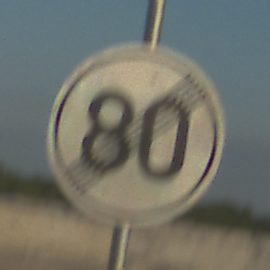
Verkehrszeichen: EndeGeschwindigkeit80
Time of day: SunriseSunset
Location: Outdoor (Beach)
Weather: Clear
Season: NotSpecified
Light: Natural